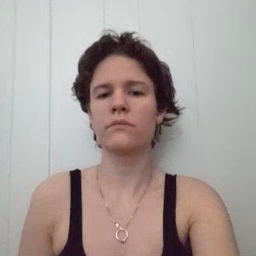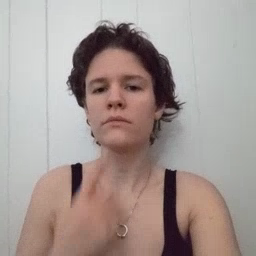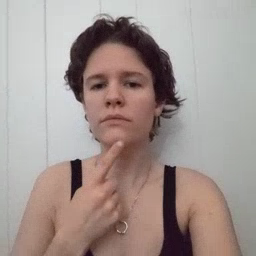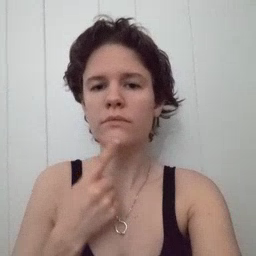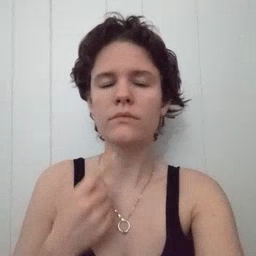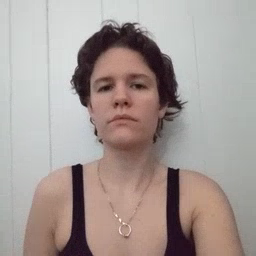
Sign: chin